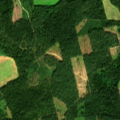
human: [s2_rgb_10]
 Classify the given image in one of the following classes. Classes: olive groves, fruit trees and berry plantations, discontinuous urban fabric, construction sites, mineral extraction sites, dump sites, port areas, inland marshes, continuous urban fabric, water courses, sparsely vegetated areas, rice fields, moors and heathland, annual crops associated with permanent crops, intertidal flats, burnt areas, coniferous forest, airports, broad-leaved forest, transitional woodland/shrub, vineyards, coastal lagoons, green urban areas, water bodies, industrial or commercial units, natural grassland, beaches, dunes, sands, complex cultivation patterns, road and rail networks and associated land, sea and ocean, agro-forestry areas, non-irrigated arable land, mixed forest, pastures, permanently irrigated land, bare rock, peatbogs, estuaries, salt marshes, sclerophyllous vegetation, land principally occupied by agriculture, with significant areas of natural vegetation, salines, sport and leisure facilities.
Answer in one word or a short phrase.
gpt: non-irrigated arable land, pastures, coniferous forest, mixed forest, transitional woodland/shrub